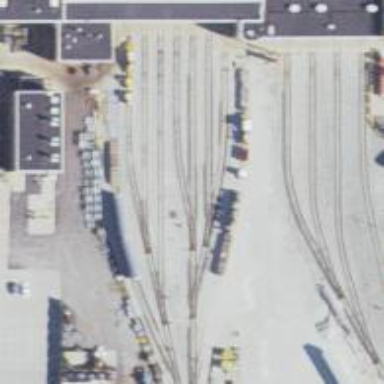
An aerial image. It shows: Yard area with electrified rail tracks.